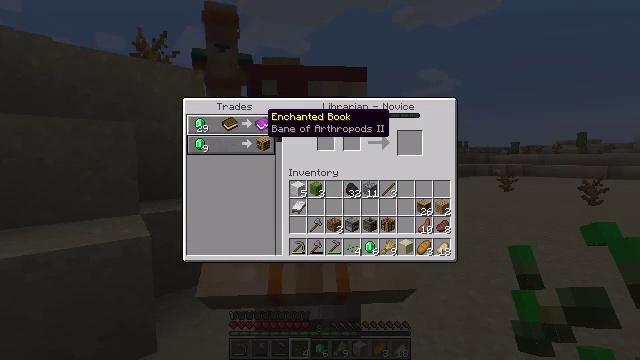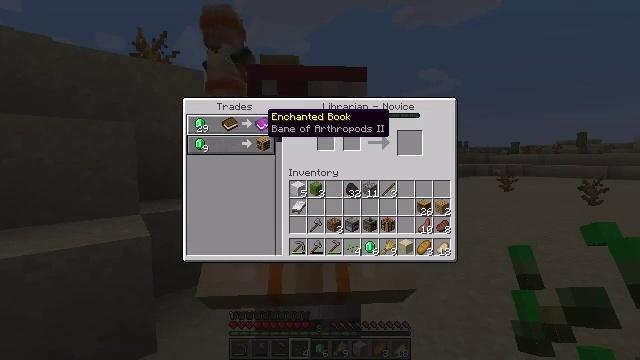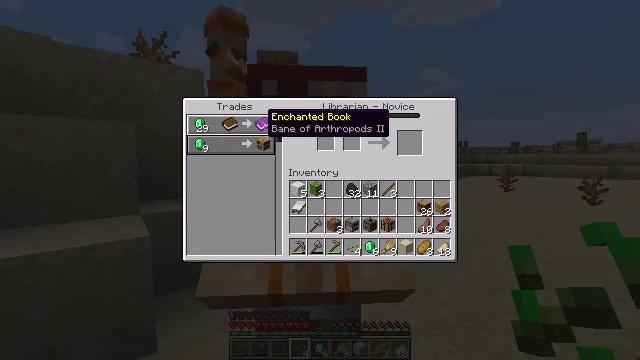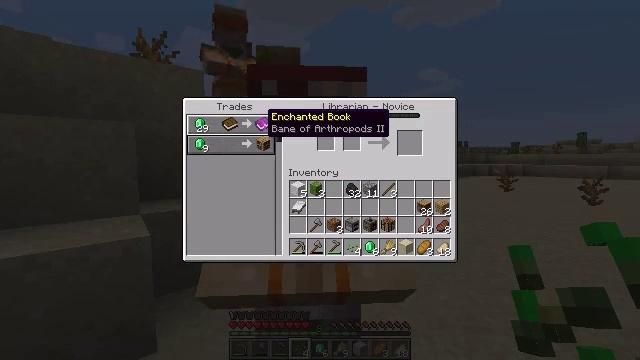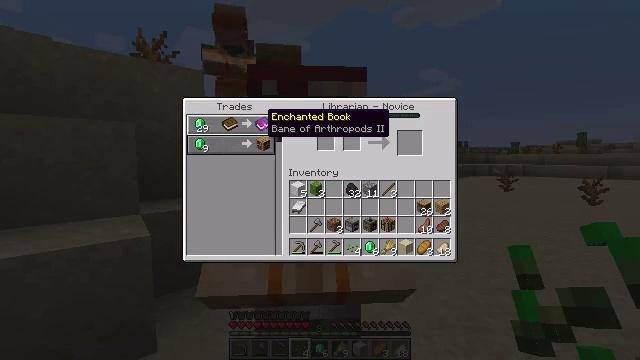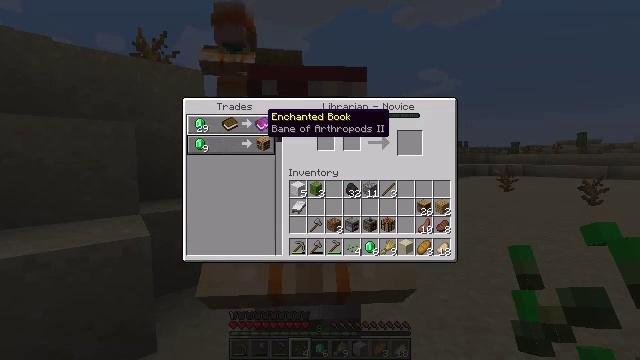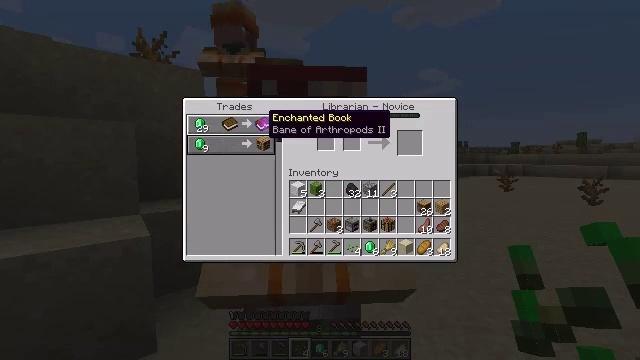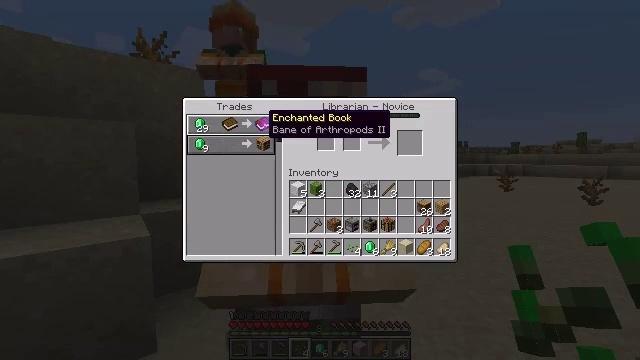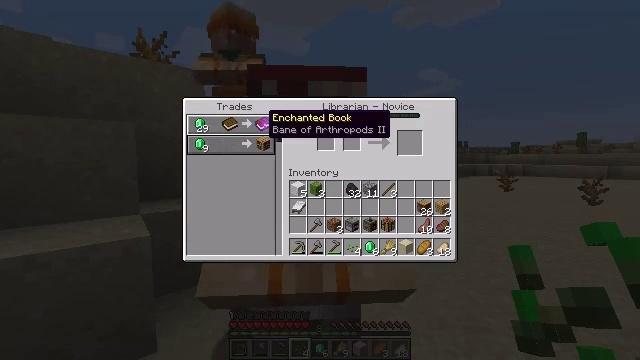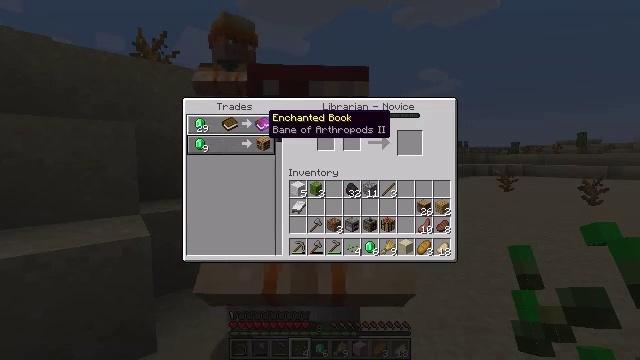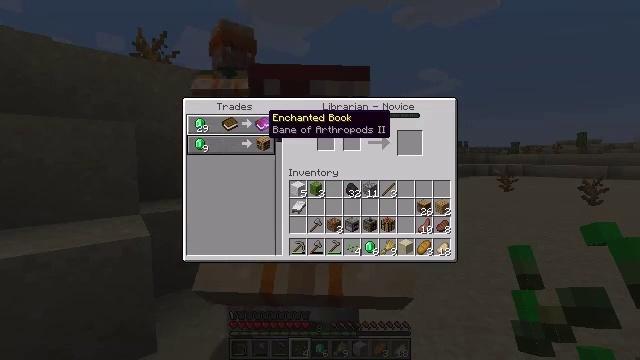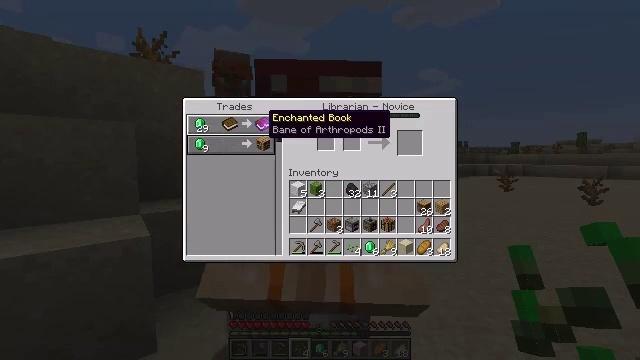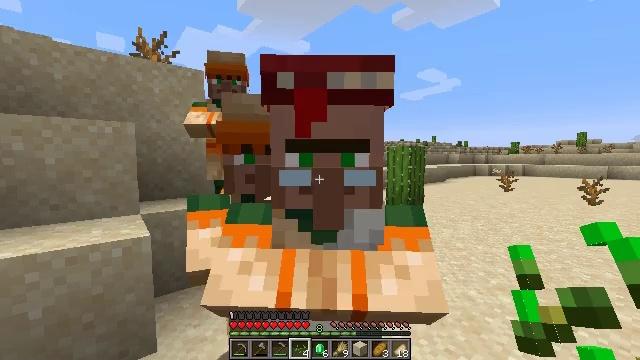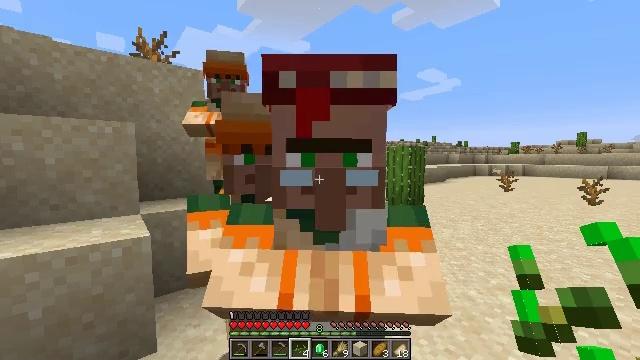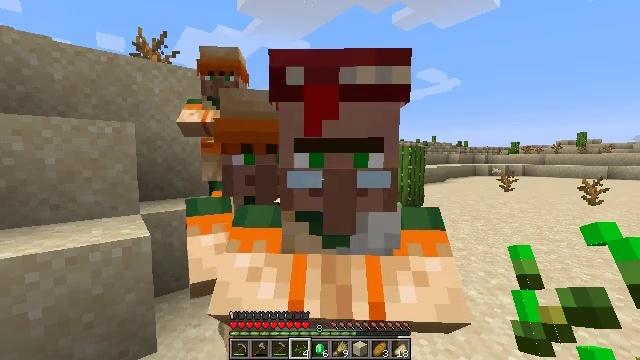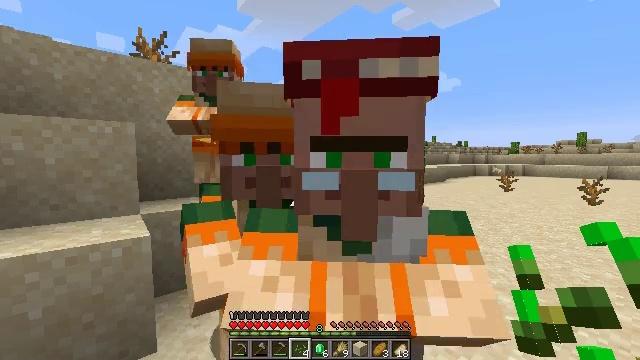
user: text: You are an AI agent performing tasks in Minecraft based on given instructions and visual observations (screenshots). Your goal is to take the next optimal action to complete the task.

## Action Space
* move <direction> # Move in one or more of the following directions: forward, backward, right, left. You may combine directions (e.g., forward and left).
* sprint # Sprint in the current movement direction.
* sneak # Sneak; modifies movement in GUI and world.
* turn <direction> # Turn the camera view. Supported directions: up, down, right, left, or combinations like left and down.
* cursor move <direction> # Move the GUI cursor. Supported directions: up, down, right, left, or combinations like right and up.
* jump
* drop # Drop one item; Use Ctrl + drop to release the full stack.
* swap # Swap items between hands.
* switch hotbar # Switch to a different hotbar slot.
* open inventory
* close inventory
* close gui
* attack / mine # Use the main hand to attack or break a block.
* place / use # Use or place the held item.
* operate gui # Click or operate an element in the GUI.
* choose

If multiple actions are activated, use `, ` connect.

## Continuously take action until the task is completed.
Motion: motion action
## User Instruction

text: Remove an emerald from the inventory.
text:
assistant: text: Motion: no_op
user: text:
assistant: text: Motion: no_op
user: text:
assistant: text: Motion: no_op
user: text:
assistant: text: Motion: no_op
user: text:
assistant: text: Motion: no_op
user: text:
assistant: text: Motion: no_op
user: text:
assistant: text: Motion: no_op
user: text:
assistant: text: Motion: no_op
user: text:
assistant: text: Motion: no_op
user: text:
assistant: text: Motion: no_op
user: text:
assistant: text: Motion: no_op
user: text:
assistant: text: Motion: no_op
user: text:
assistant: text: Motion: close gui
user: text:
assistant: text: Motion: no_op
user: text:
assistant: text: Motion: no_op
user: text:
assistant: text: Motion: no_op
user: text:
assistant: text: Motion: turn right
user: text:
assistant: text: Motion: turn right and down
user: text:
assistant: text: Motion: turn right and down
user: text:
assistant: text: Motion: turn right and down
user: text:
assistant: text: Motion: turn right and down
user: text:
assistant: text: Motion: move forward, turn right
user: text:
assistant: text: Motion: move forward
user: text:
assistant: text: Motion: move forward
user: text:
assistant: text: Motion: move forward
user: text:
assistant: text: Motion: move forward
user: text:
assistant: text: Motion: move forward
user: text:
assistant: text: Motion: move forward
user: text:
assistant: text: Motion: move forward, sprint
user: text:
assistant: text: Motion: move forward, sprint